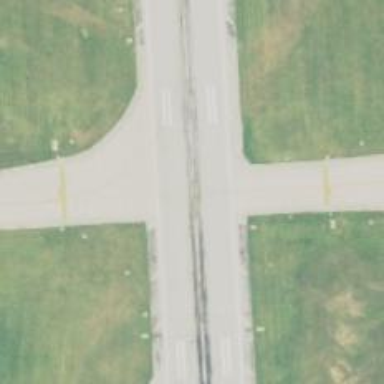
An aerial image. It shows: Image of taxiway at airport.